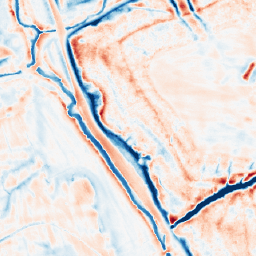
Category: edge_preserving
Decomposition family: bilateral
Decomposition parameters: d: 21
sigma_color: 75
sigma_space: 150
Upsampling method: nearest
Upsampling parameters: scale: 2
Upsampling scale: 2